Question: What I need to do is present this half modal view with buttons before presenting the UIImagePicker Controller, as in the picture below:

I believe all the apps in the world dealing with UIImagePicker Controller have this 'pre-view' but I'm struggling with this for 2 days now and haven't yet find a way to accomplish this.
I've already googled a lot in this, but still don't know if this is a subview added to the main view, a modal view controller or some property of the UIImagePicker itself, as long as almost all the apps that i've searched have the exact same way of presenting it.
Any help would be very appreciated.
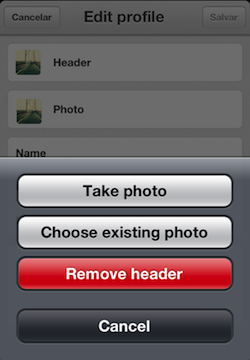
Answer: You need to use the UIActionSheet component.
Here is a sample :
'''
UIActionSheet * sheet = [[UIActionSheet alloc] initWithTitle:NSLocalizedString(@"ADVICES_ADD_PICTURE", nil)
delegate:self
cancelButtonTitle:NSLocalizedString(@"CANCEL", nil)
destructiveButtonTitle:nil
otherButtonTitles:NSLocalizedString(@"WITHOUT_PICTURE", nil),NSLocalizedString(@"TAKE_PICTURE", nil), NSLocalizedString(@"CHOOSE_PICTURE", nil), nil];
[sheet showInView:self.view];
'''